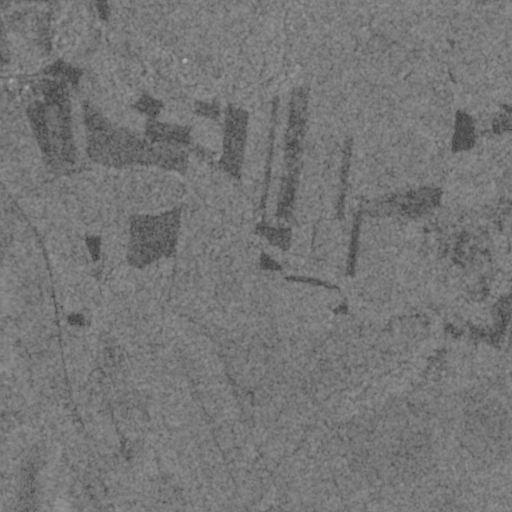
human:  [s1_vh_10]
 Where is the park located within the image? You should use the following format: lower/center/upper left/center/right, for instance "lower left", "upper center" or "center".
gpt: The park is located in the upper left of the image.
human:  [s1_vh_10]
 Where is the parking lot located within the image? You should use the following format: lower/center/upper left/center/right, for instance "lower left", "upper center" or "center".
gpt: The parking lot is located in the upper left of the image.
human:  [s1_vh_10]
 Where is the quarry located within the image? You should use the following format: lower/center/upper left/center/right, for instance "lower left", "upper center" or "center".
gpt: There is no quarry in the image.

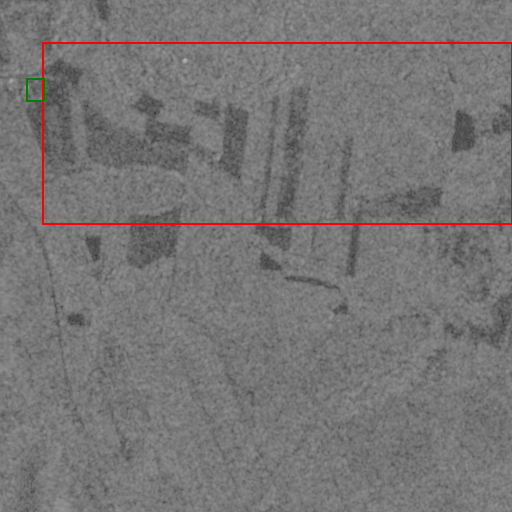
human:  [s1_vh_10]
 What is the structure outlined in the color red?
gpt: The structure outlined in red is a crop field.
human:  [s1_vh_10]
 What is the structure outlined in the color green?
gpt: The structure outlined in green is a park.
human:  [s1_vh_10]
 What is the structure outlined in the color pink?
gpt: There is no pink outline.